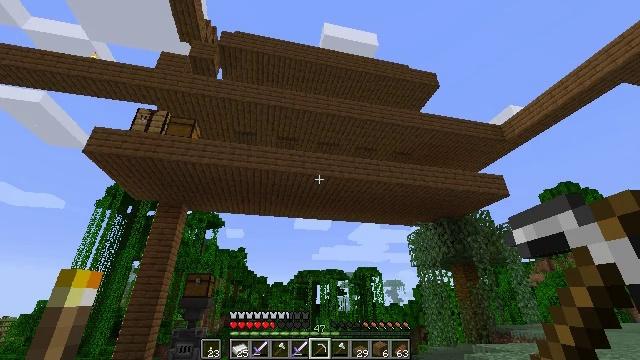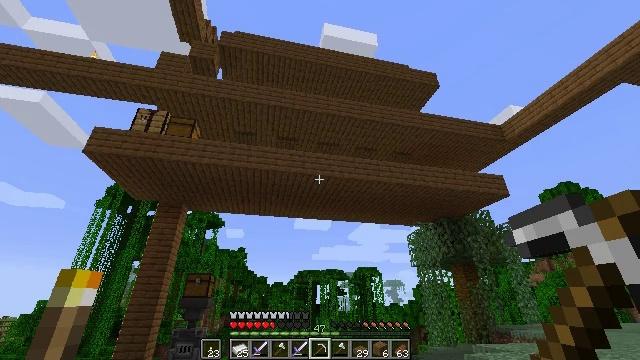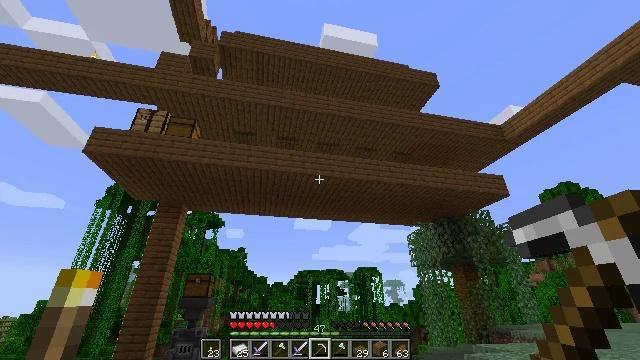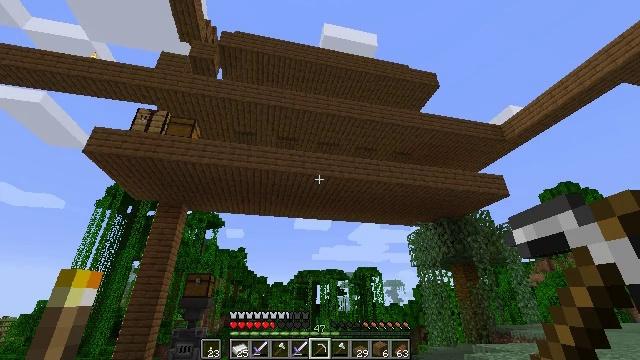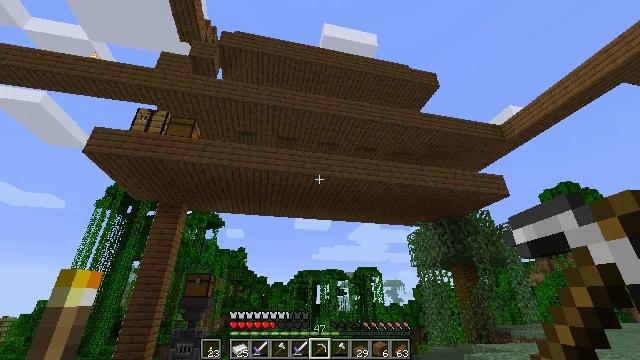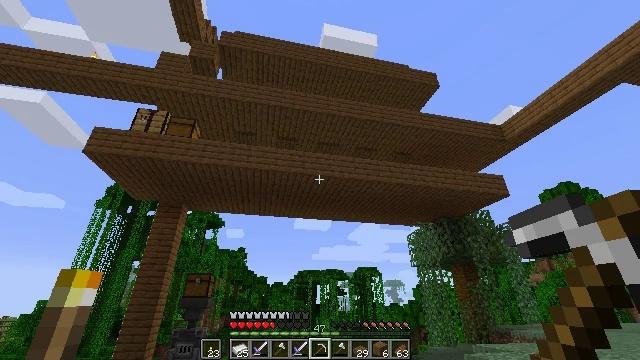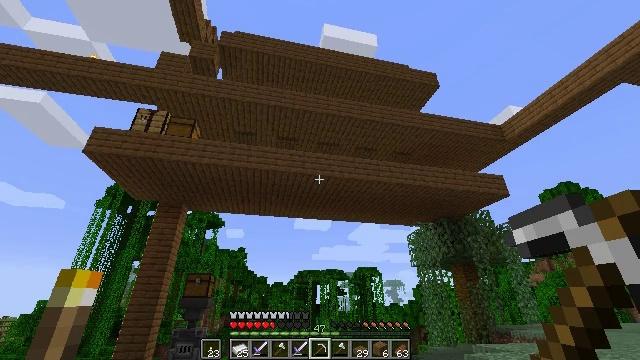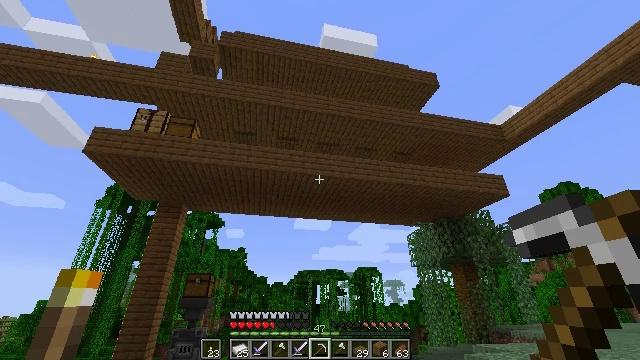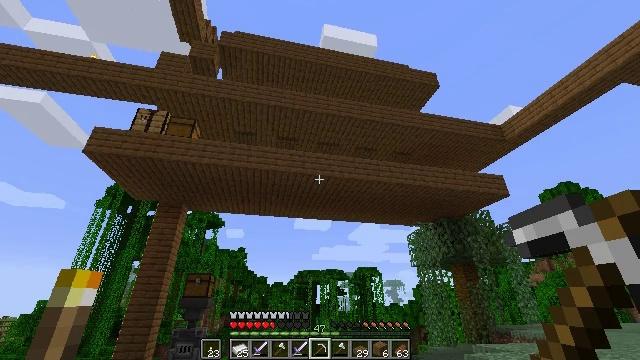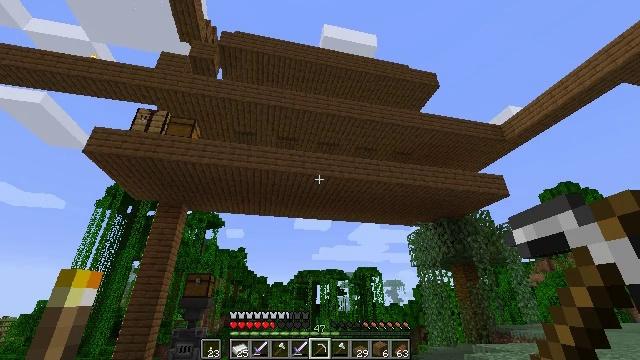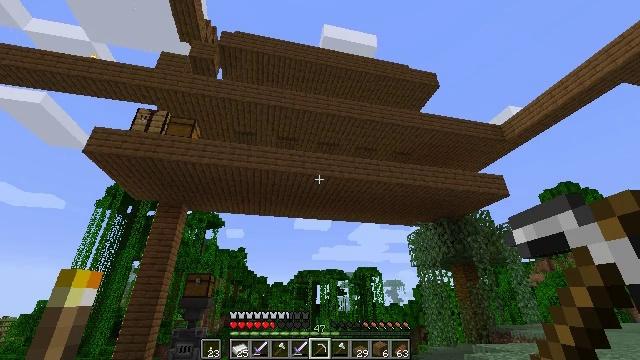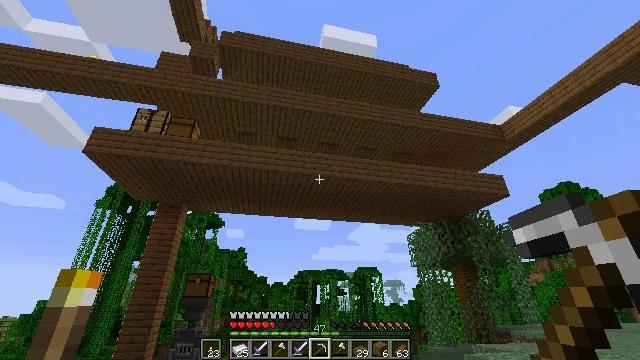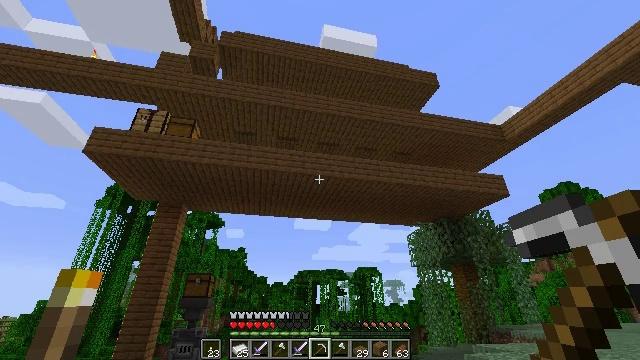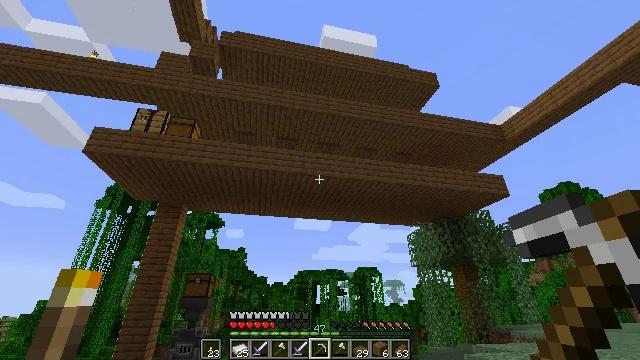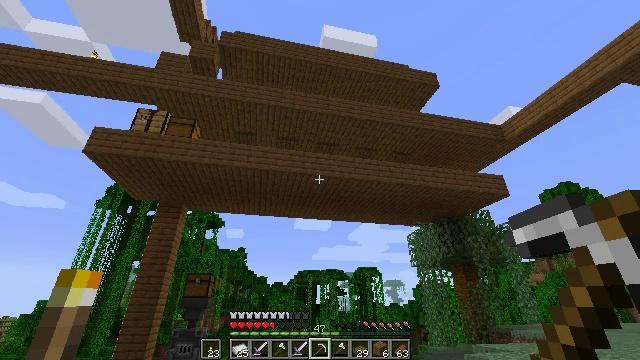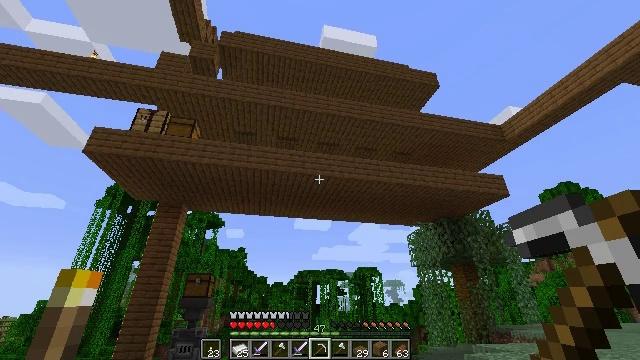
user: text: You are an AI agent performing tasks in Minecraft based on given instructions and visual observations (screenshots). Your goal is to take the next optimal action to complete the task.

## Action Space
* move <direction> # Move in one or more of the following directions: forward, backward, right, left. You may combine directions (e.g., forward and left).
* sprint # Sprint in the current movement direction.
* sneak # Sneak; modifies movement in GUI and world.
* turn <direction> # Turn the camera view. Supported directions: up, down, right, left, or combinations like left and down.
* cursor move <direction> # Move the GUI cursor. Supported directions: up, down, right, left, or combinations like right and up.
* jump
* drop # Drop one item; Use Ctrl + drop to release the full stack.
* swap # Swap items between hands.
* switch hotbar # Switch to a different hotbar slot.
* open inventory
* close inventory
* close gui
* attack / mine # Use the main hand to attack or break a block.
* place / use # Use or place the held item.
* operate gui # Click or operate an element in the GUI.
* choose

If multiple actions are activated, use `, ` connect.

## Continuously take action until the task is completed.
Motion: motion action
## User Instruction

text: Collect spruce planks from an old building.
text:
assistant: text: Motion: no_op
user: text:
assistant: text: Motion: no_op
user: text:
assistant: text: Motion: no_op
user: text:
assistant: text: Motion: no_op
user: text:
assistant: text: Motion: no_op
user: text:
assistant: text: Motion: no_op
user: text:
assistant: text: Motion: no_op
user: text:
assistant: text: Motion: no_op
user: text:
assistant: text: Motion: no_op
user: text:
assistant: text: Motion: no_op
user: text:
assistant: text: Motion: no_op
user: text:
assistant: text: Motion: no_op
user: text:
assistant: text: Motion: no_op
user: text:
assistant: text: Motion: no_op
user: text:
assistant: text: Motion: no_op
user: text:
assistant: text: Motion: no_op
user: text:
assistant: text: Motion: no_op
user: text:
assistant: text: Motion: no_op
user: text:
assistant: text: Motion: no_op
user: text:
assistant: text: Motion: no_op
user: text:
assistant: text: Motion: no_op
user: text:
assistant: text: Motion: no_op
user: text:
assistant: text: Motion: no_op
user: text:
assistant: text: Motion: no_op
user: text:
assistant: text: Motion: no_op
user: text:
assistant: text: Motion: no_op
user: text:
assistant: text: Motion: no_op
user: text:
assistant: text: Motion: no_op
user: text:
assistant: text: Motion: no_op
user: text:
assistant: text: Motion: no_op